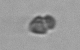
Label: Heterocapsa_rotundata